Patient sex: F
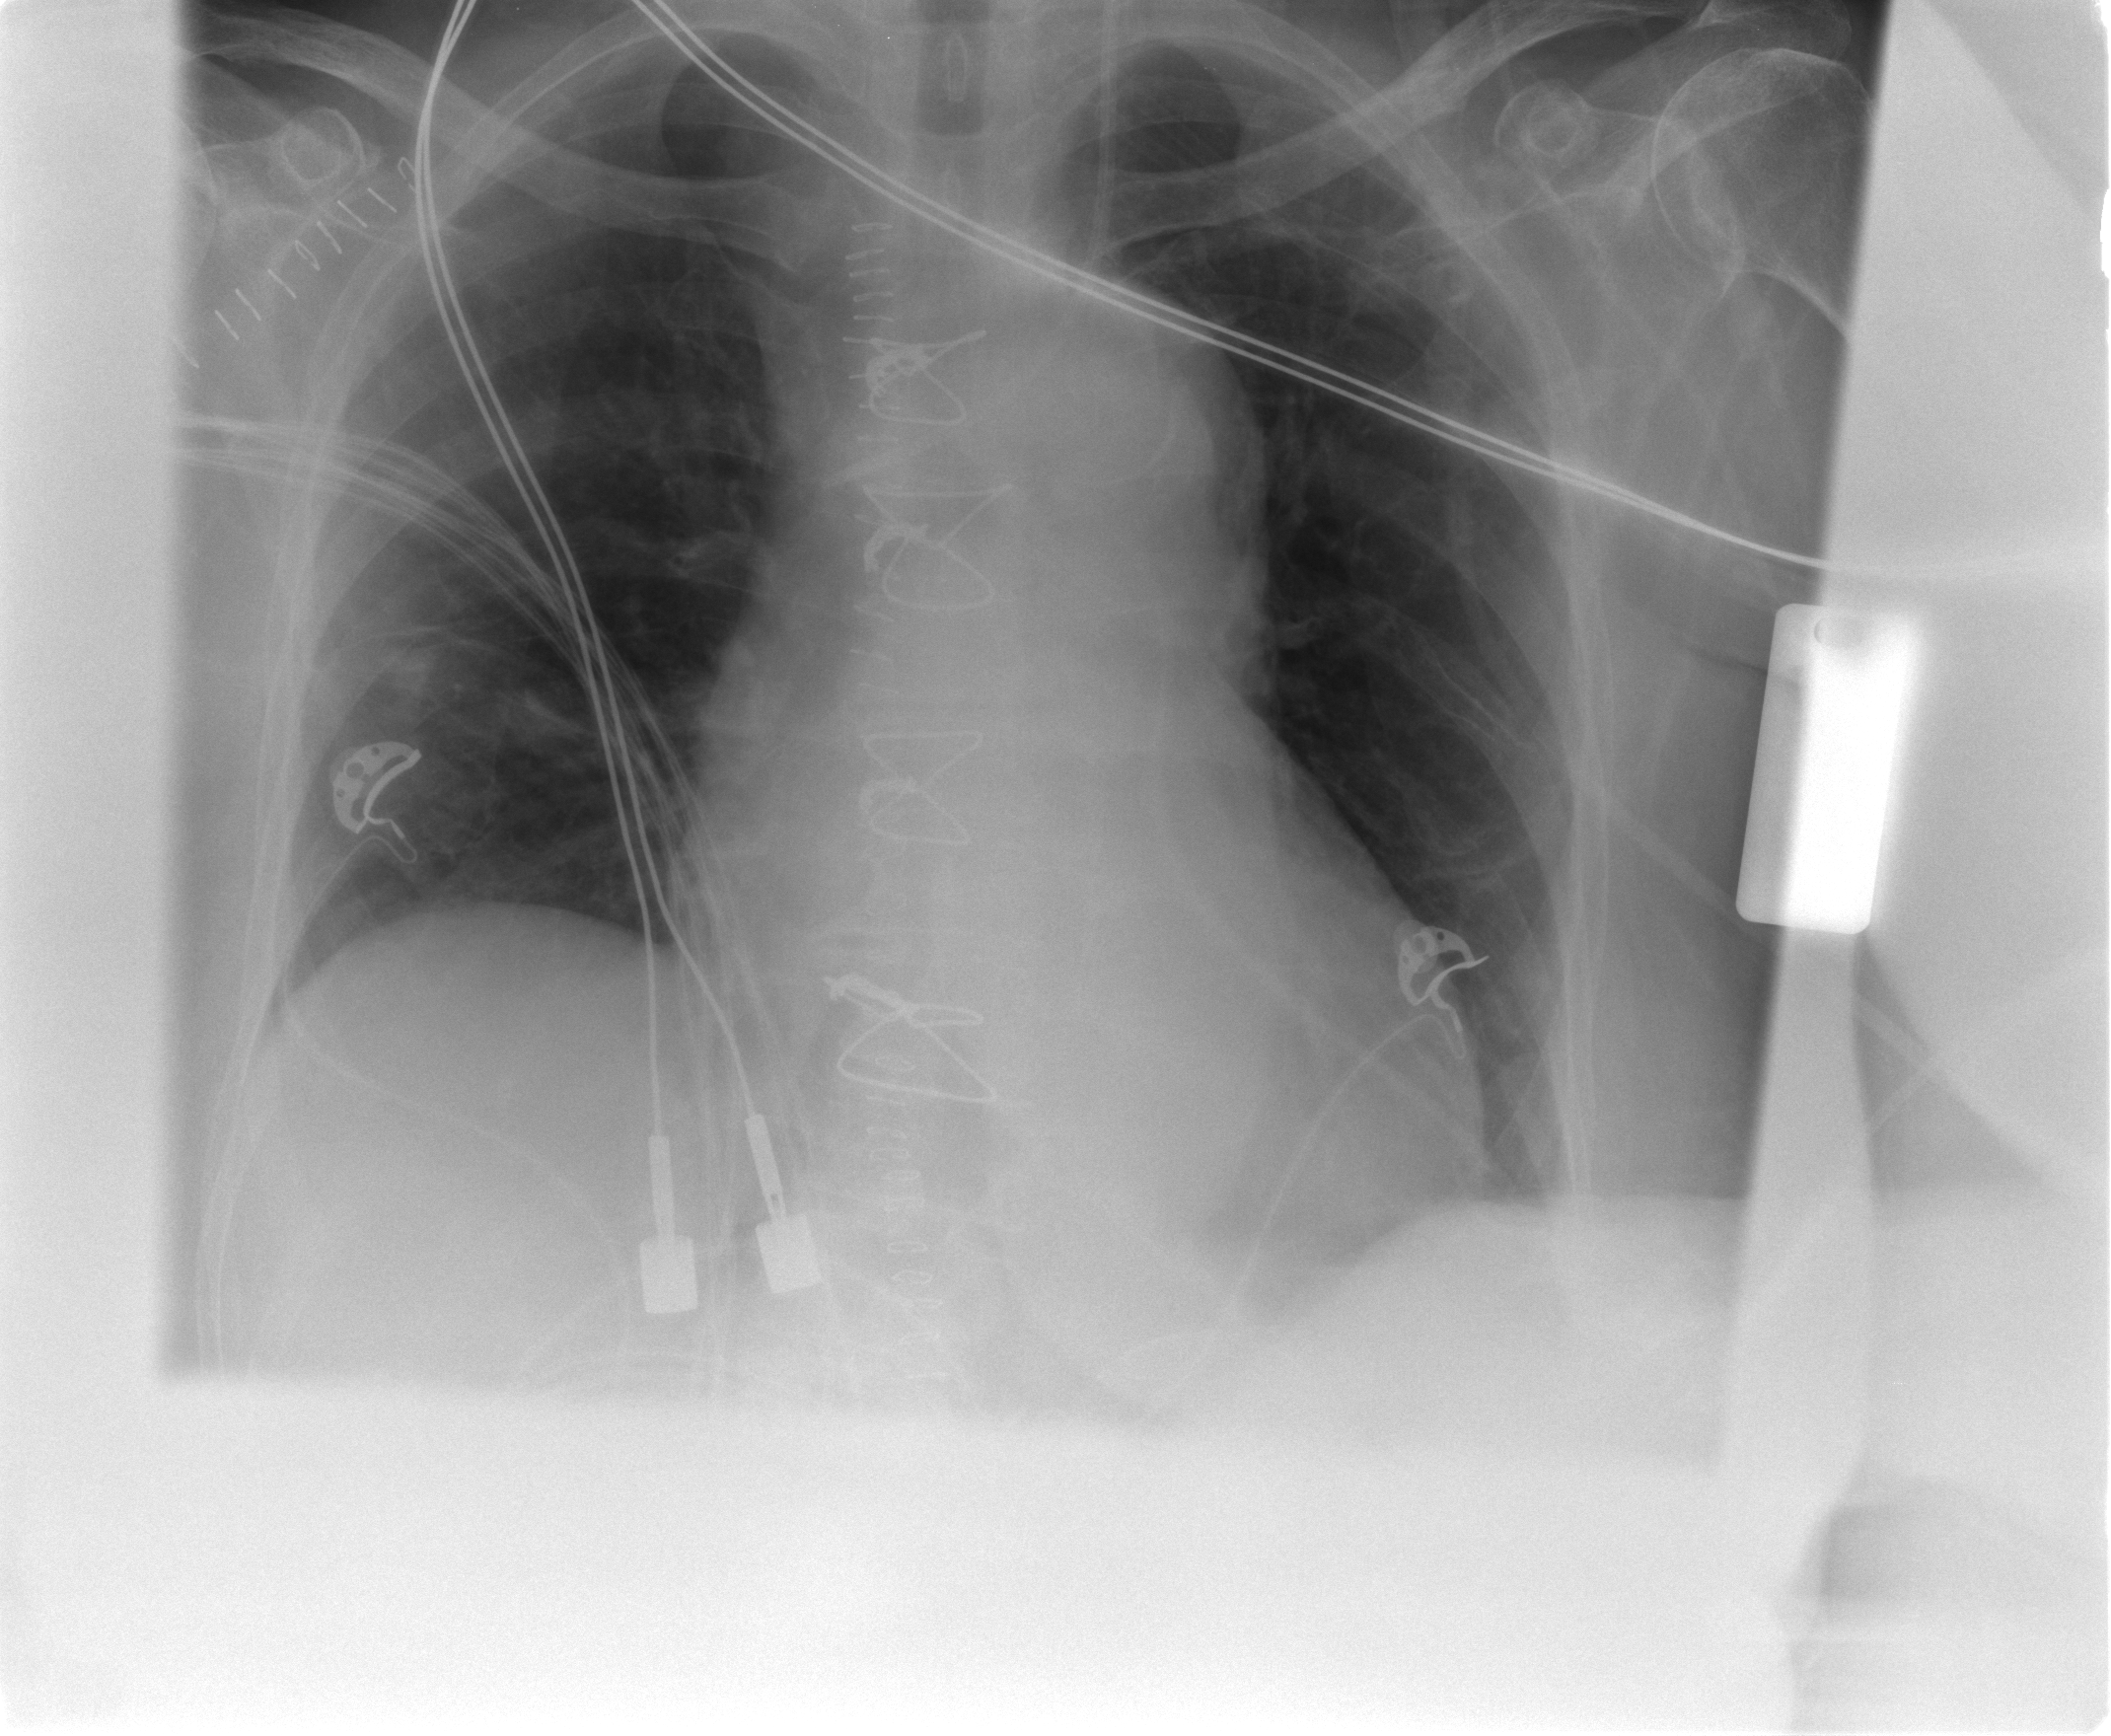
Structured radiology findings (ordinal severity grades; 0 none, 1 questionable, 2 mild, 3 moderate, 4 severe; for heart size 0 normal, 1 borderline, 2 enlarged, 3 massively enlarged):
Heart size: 1
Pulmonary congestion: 0
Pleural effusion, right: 0
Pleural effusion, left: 0
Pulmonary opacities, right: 0
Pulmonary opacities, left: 0
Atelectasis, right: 2
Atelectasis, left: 2